Question: I have this query that isn't finishing (I think the server runs out of memory)
'''
SELECT fOpen.*, fClose.*
FROM (
SELECT of.*
FROM fixtures of
JOIN (
SELECT MIN(id) id
FROM fixtures
GROUP BY matchId, period, type
) ofi ON ofi.id = of.id
) fOpen
JOIN (
SELECT cf.*
FROM fixtures cf
JOIN (
SELECT MAX(id) id
FROM fixtures
GROUP BY matchId, period, type
) cfi ON cfi.id = cf.id
) fClose ON fClose.matchId = fOpen.matchId AND fClose.period = fOpen.period AND fClose.type = fOpen.type
'''
This is the EXPLAIN of it:

Those 2 subqueries 'of' and 'cf' take about 1.5s to run, if I run them separately.
'id' is a PRIMARY INDEX and there is a BTREE INDEX named 'matchPeriodType' that has those 3 columns in that order.
More info: MySQL 5.5, 512MB of server memory, and the table has about 400k records.
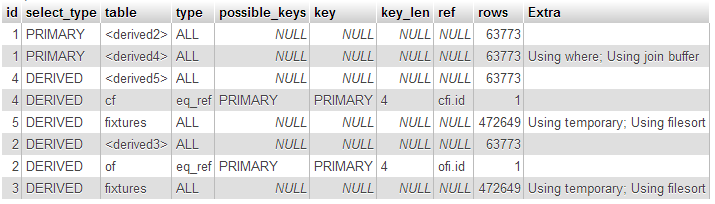
Answer: I tried to rewrite your query, so that it is easier to read and should be able to use your indexes. Hope I got it right, could not test without your data.
'''
SELECT fOpen.*, fClose.*
FROM (
SELECT MIN(id) AS min_id, MAX(id) AS max_id
FROM fixtures
GROUP BY matchId, period, type
) ids
JOIN fixtures fOpen ON ( fOpen.id = ids.min_id )
JOIN fixtures fClose ON ( fClose.id = ids.max_id );
'''
This one gets 'MIN(id)' and 'MAX(id)' per 'matchId', 'period', 'type' (should use your index) and joins the corresponding rows afterwards.
Appending 'id' to your existing index 'matchPeriodType' could also help, since the sub-query could then be executed with this index only.